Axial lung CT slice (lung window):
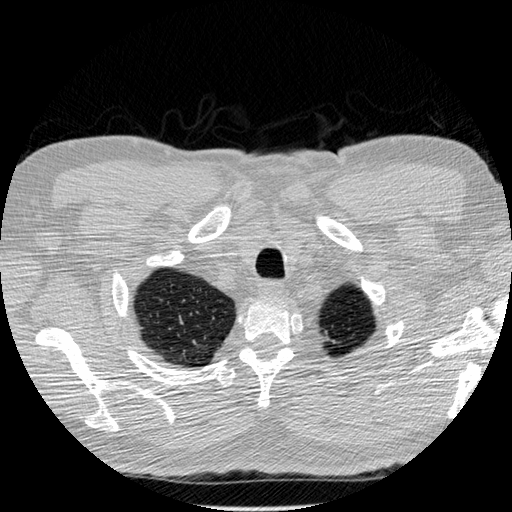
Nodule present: no